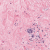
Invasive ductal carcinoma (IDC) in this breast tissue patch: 0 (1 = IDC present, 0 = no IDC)